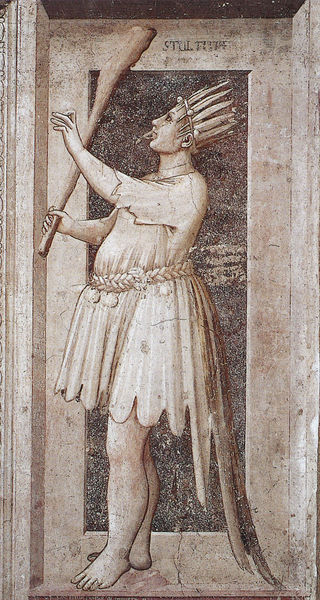
Titel: Arenakapelle / Scrovegni-Kapelle
Künstler: Giotto di Bondone
Standort: Padua, Arenakapelle (EU - I - Venetien)
Schlagwörter: hand, mann, weiß, braun, grau, kleid, profil, tür, blick, gürtel, malerei, rock, wand, arm, federn, mensch, stein, figur, fransen, gewand, kostüm, krone, renaissance, schweif, schrift, italien, monochrom, grisaille, dick, balken, barfuss, nische, narr, knüppel, allegorie, schläger, seitenprofil, geflochten, zunge, fresko, kopfschmuck, keule, quadrat, hofnarr, zyklus, indianer, federrock, laster, garter